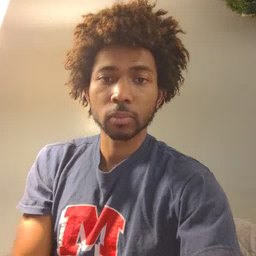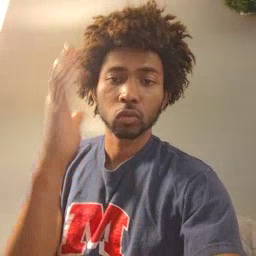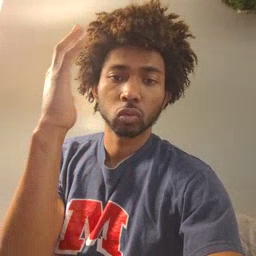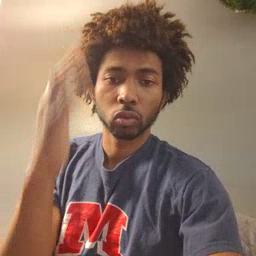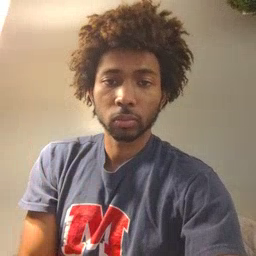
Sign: tree